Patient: sex M, age 55
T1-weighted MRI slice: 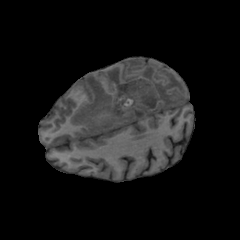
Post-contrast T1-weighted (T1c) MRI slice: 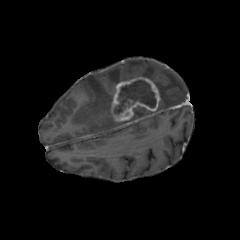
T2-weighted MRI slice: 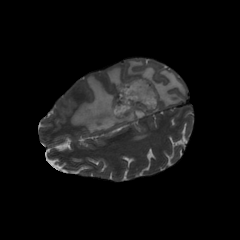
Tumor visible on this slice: yes
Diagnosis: Glioblastoma, IDH-wildtype
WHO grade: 4